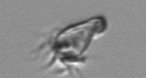
Label: Paratontonia_gracillima